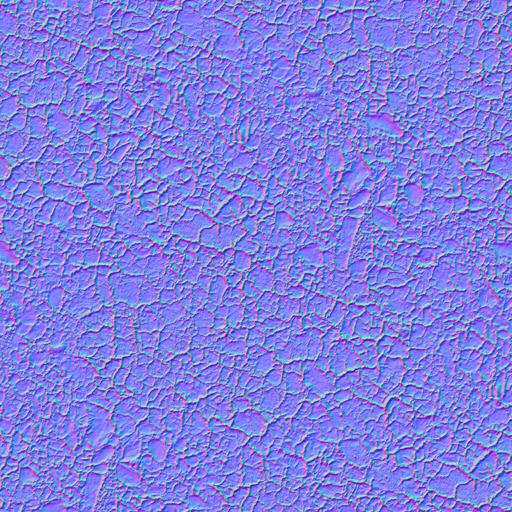
crack cracked cracks desert dry ground sand soil